Question: While working on Java (netbeans) I accidentally deleted the code generation palette, how can I reset it?

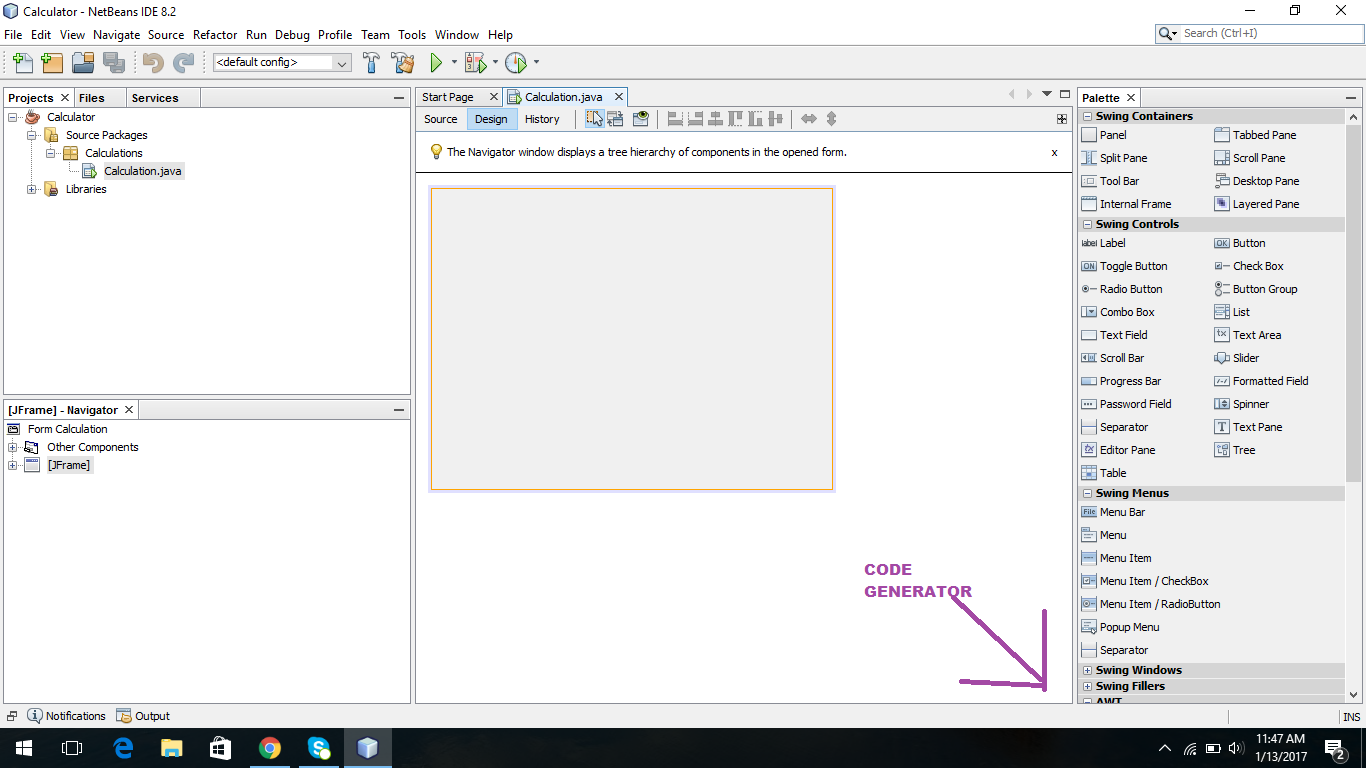
Answer: It's not called "code generator" - it's the "Properties window.
You can re-display it using
'''
Window -> IDE Tools -> Properties
'''